Field crop: maize
Growth stage: 2
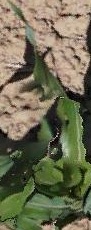
Species: maize